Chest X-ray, PA view. Patient: 43 years old, sex F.
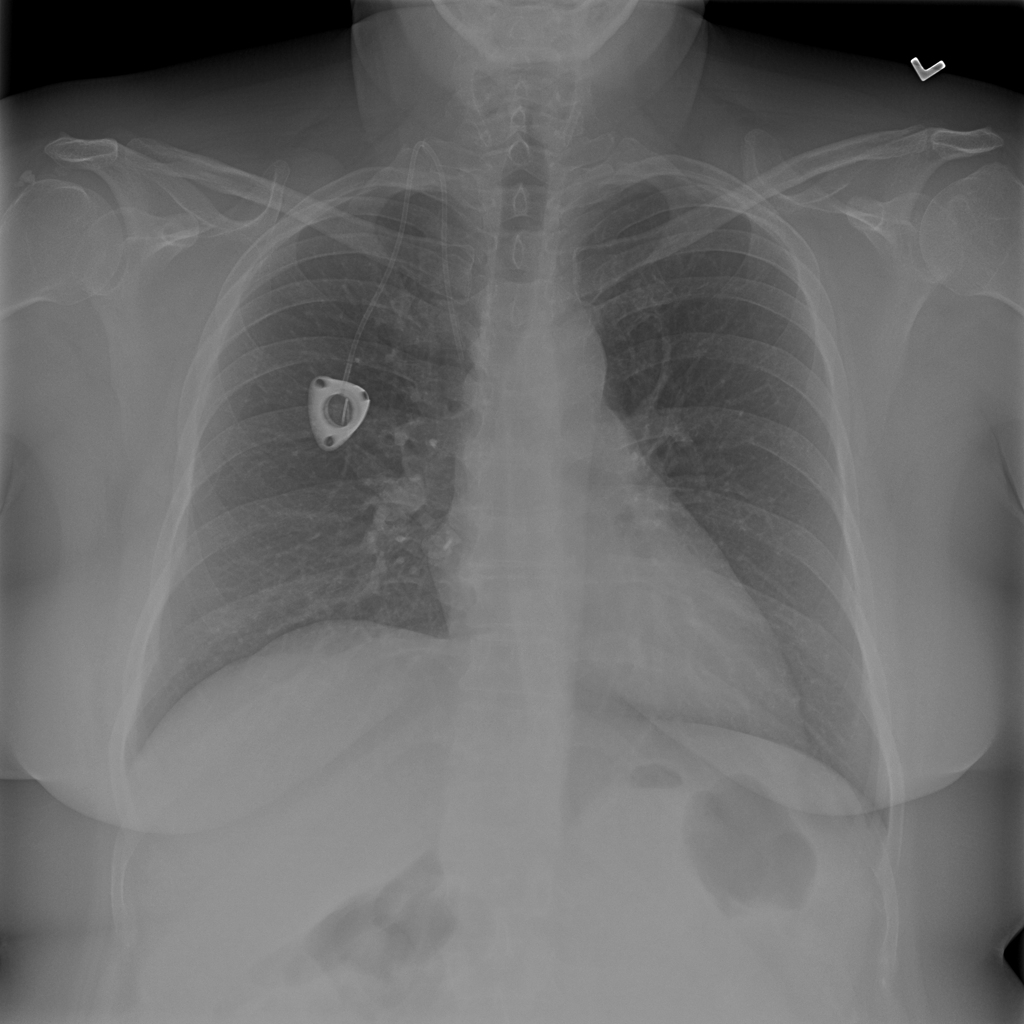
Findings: Infiltration